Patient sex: M
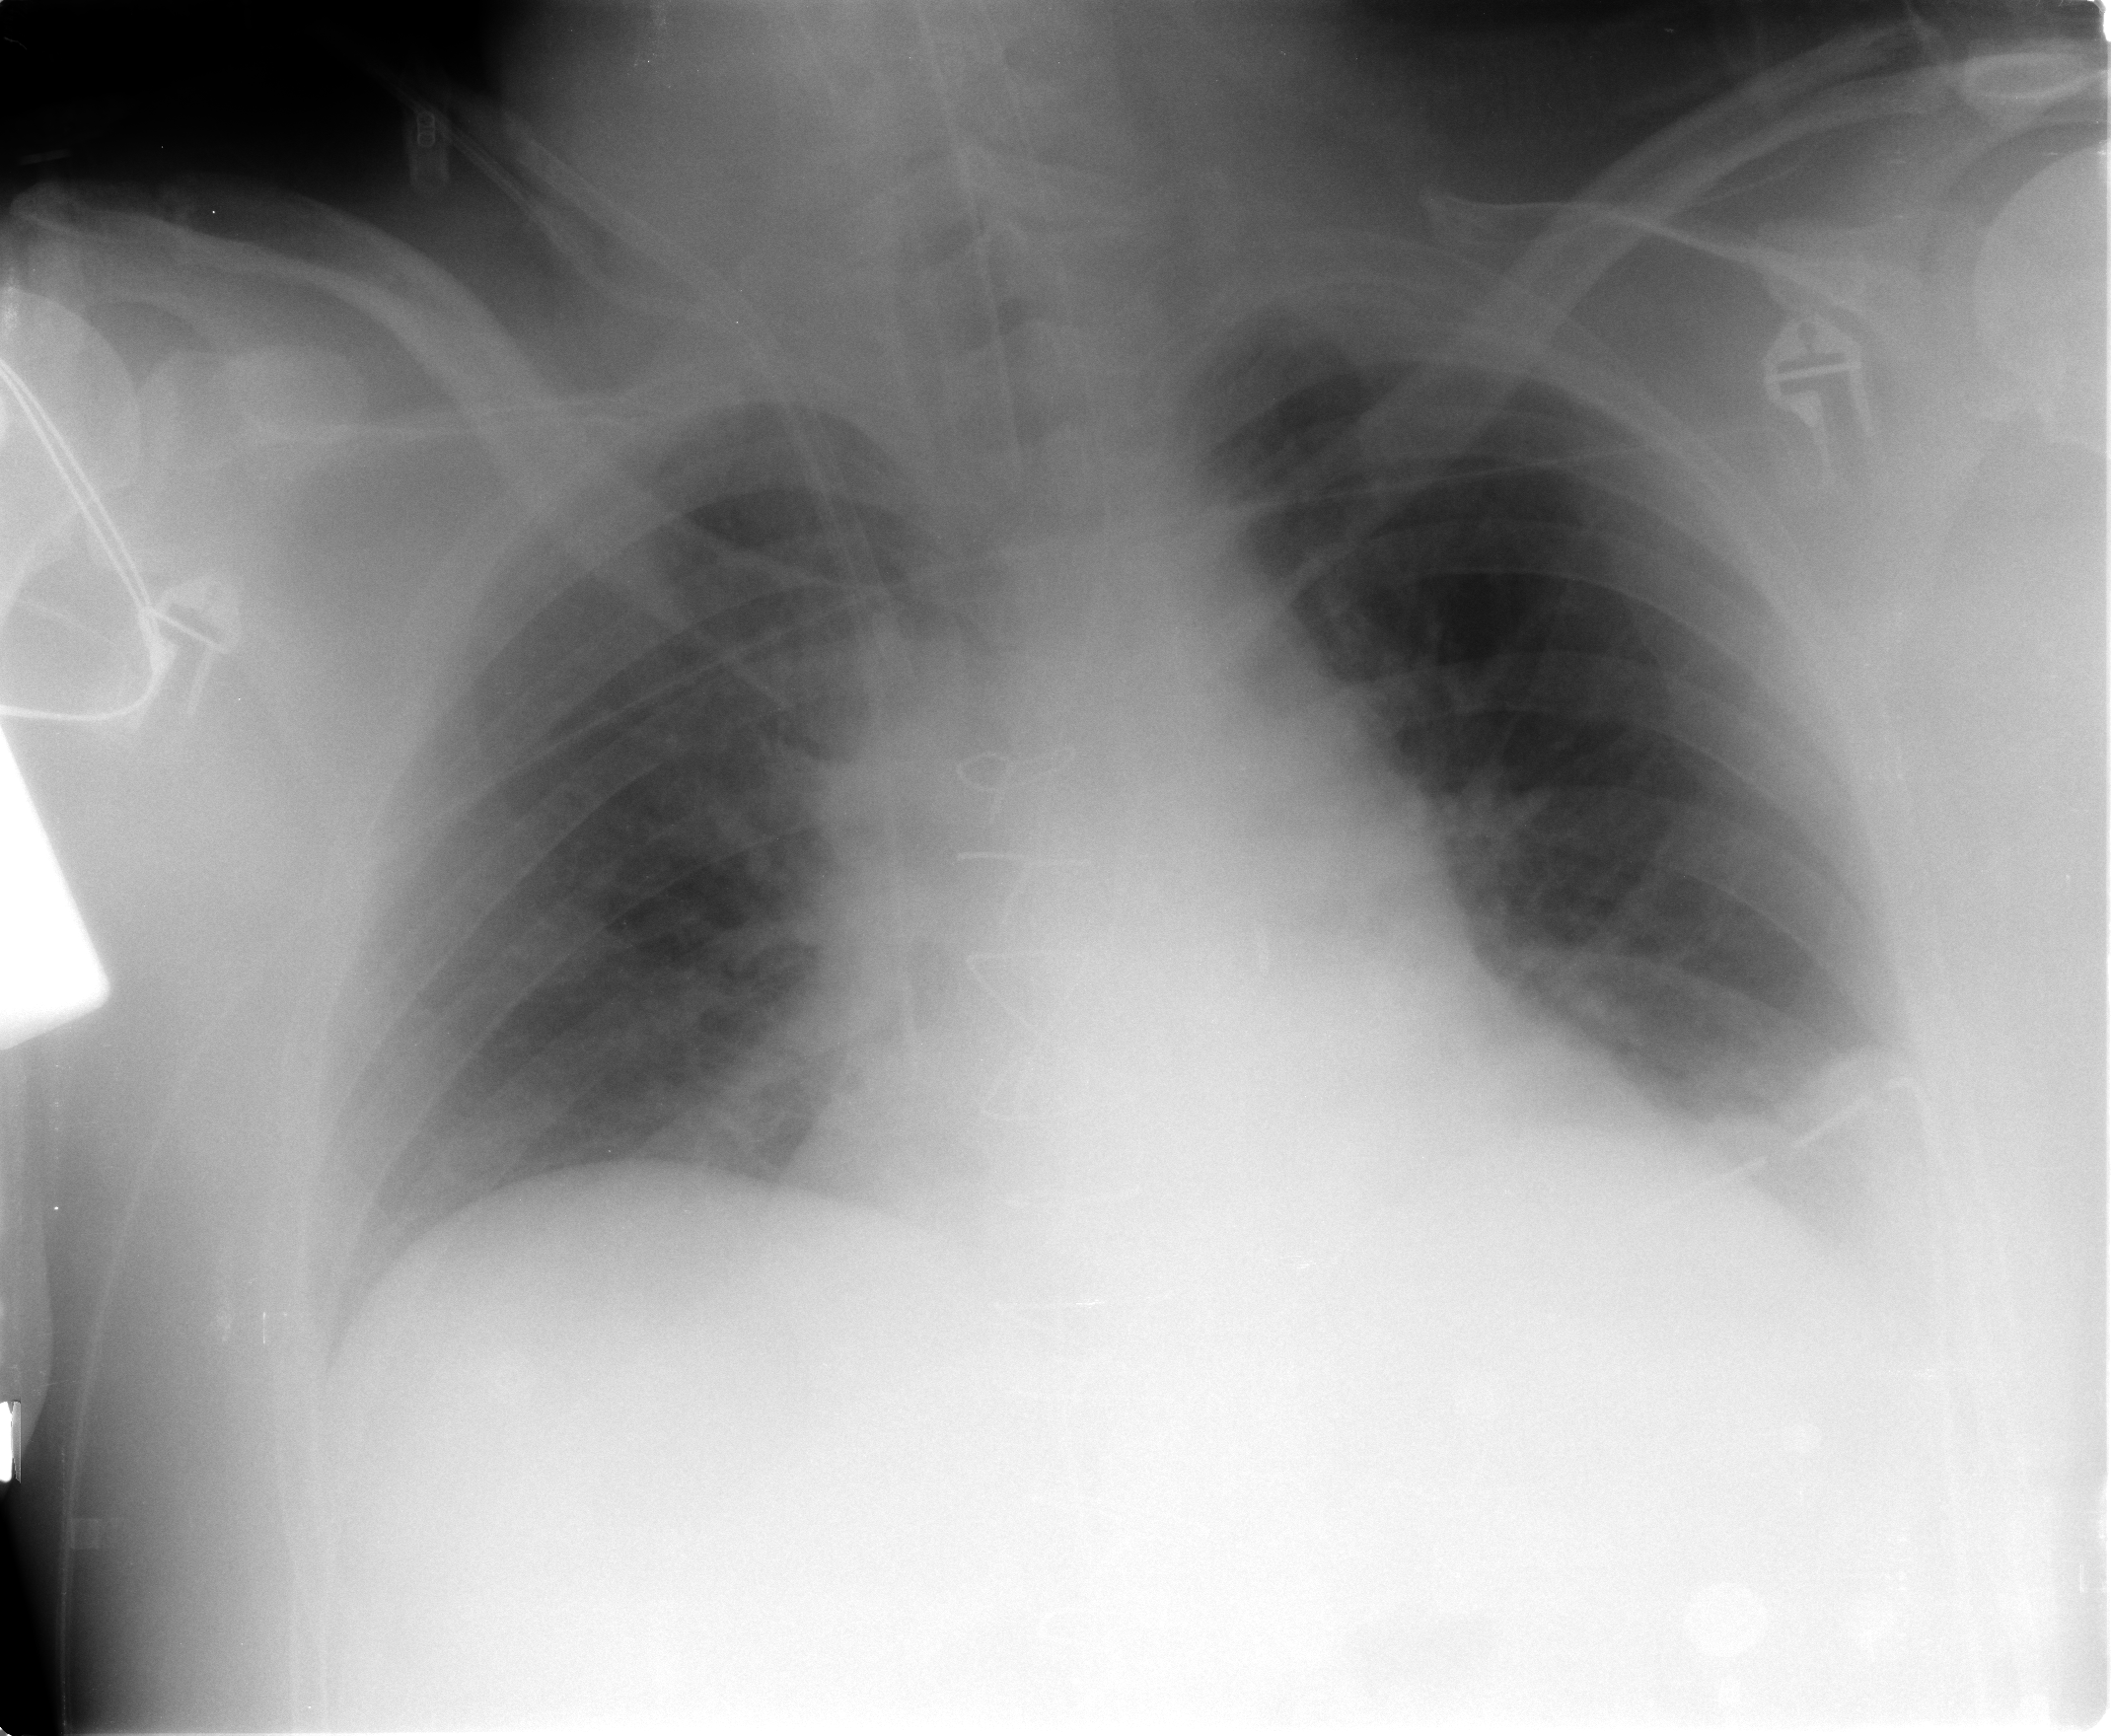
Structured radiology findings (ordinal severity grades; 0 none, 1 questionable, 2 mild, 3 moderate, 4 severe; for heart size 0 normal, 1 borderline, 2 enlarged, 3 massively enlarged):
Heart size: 1
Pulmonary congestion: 2
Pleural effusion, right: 0
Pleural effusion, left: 1
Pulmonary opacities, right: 0
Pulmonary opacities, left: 0
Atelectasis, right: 2
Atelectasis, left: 2